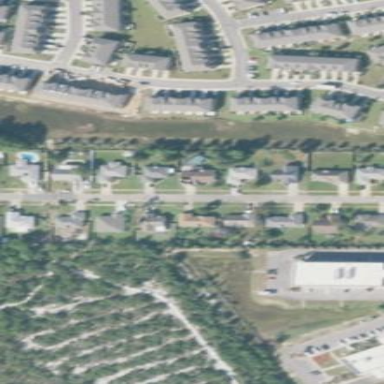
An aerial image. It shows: This residential area consists of single-family homes.